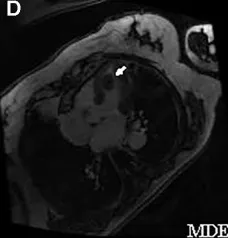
(D) Long-axis four-chamber myocardial delayed enhancement (MDE) showed that the left ventricular mass appeared non-gadolinium enhancement at baseline.
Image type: radiology (mri)